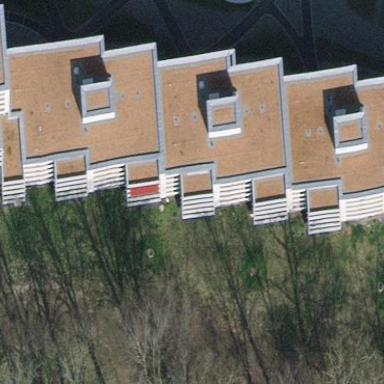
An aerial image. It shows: Image showing building with apartments.